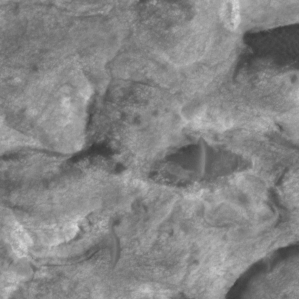
Label: non_frost